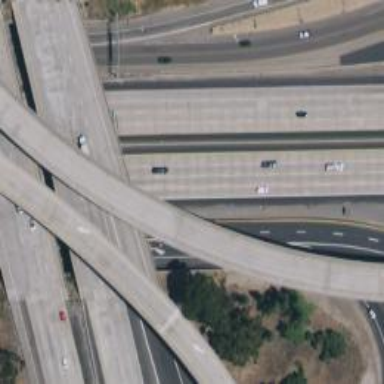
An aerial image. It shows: Motorway link.